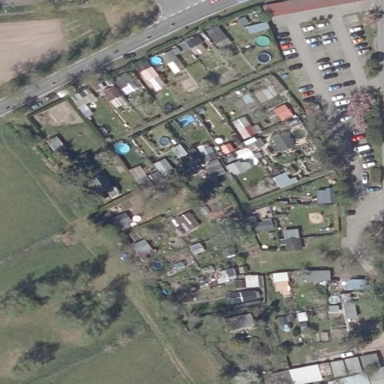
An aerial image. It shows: Area designated for allotments.